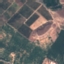
Land use / land cover: PermanentCrop